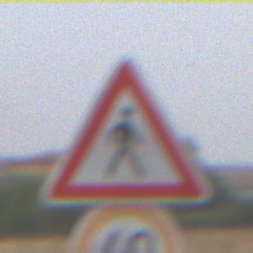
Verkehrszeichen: FussgaengerLinks
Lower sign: Geschwindigkeit40
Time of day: Midday
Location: Outdoor (Suburban)
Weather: Overcast
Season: NotSpecified
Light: Natural